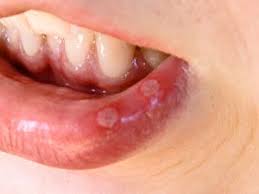
Condition: Mouth Ulcer